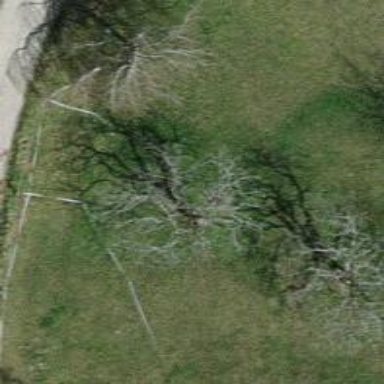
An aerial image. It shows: Broadleaved tree in natural setting.